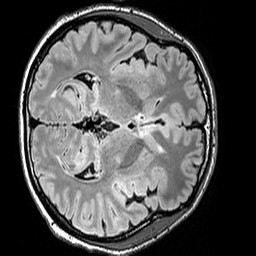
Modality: FLAIR
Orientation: axial
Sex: male
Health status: ill
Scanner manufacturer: siemens
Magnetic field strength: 3 T
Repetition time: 5 s
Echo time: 0.388 s